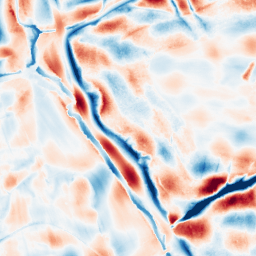
Category: wavelet
Decomposition family: wavelet_dwt
Decomposition parameters: wavelet: db8
level: 5
Upsampling method: sinc_blackman
Upsampling parameters: scale: 2
kernel_size: 8
Upsampling scale: 2